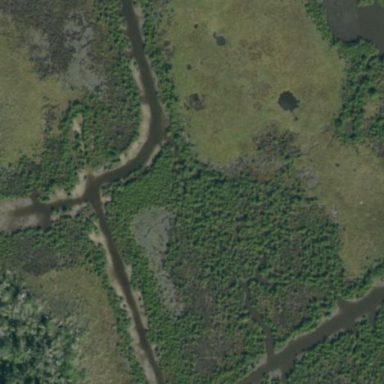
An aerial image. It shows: Tidal flat wetland.